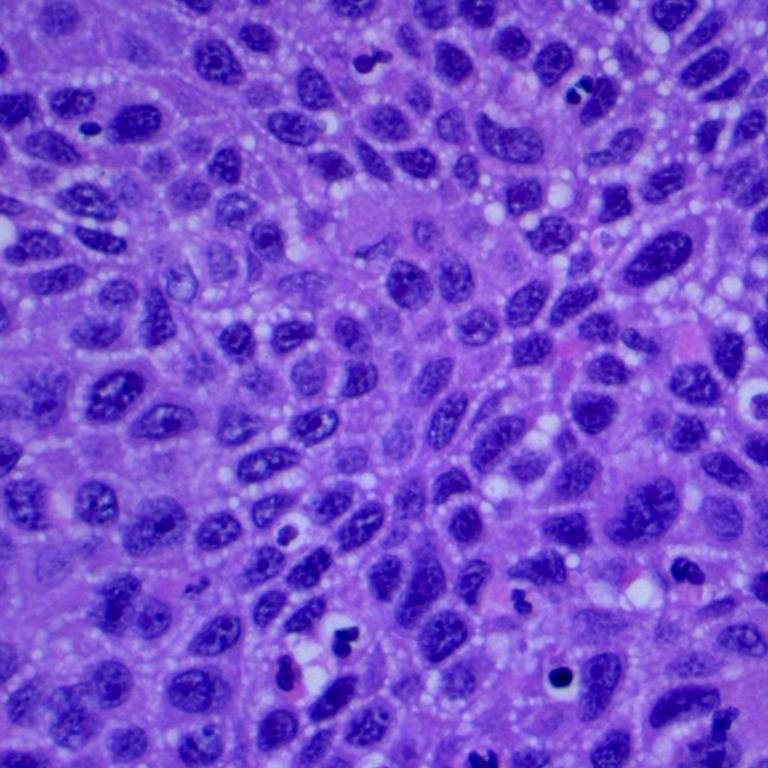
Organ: lung
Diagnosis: squamous carcinomas